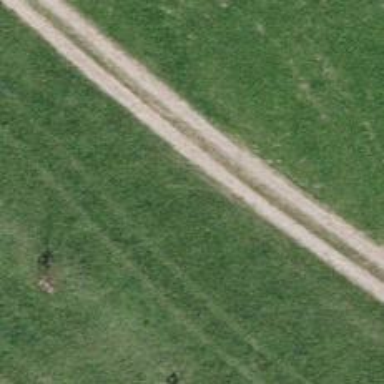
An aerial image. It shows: Agricultural track with grade3 track type.